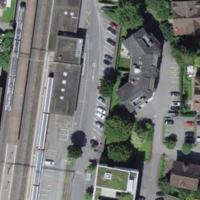
EUNIS habitat code: 57
Species observed at this site:
Fulica atra
Anas platyrhynchos
Chloris chloris
Streptopelia decaocto
Passer domesticus
Carduelis carduelis
Columba palumbus
Muscicapa striata
Turdus merula
Larus michahellis
Parus major
Milvus migrans
Milvus milvus
Phoenicurus ochruros
Motacilla alba